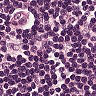
Metastatic tissue present: no